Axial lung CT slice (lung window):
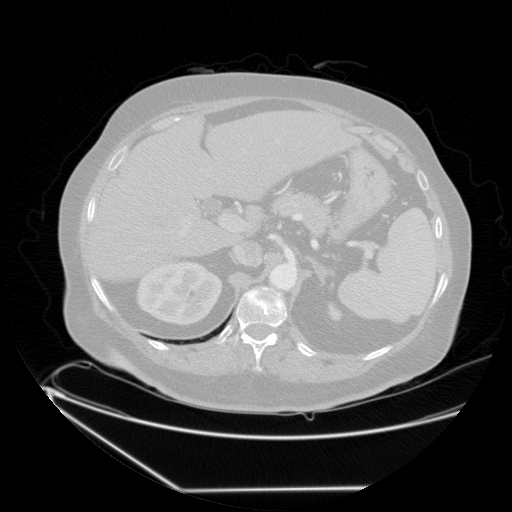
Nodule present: no